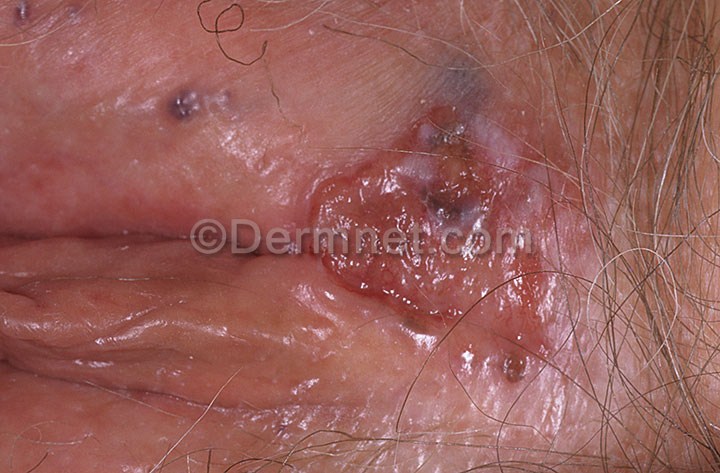
Disease: Actinic Keratosis Basal Cell Carcinoma and other Malignant Lesions